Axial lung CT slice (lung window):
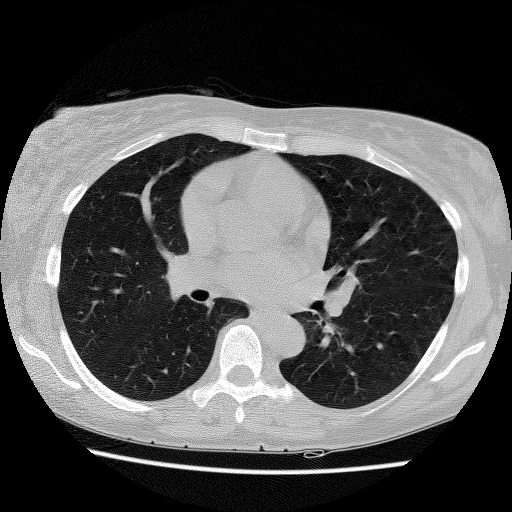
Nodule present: no